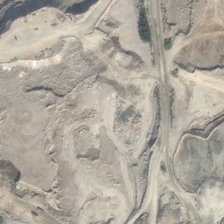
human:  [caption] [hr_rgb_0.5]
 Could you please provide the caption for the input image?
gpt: the bare land grew only a little green grass .

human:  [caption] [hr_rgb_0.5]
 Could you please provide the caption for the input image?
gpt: the land exposed to the surface is very large .

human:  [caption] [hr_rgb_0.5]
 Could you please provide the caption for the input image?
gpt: the bare land grew only a little green grass .

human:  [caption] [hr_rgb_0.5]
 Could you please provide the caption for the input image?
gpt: the land exposed to the surface is very large .

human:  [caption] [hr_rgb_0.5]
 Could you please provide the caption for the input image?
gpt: the bare land grew only a little green grass .